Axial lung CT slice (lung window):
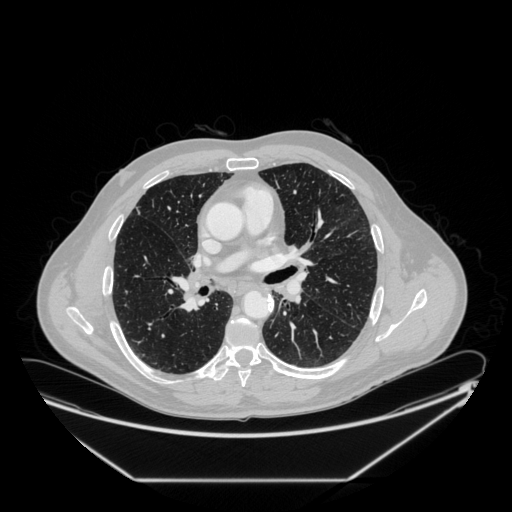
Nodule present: no